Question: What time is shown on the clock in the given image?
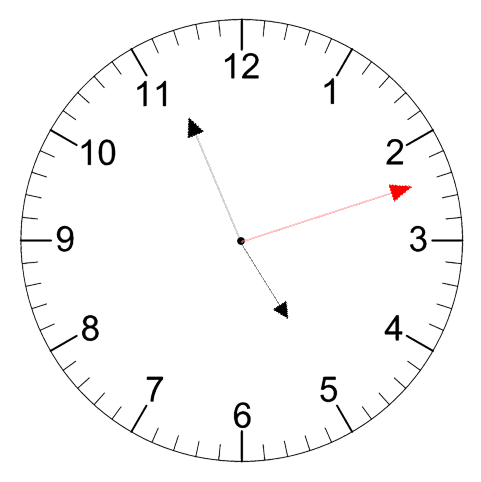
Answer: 04:56:12